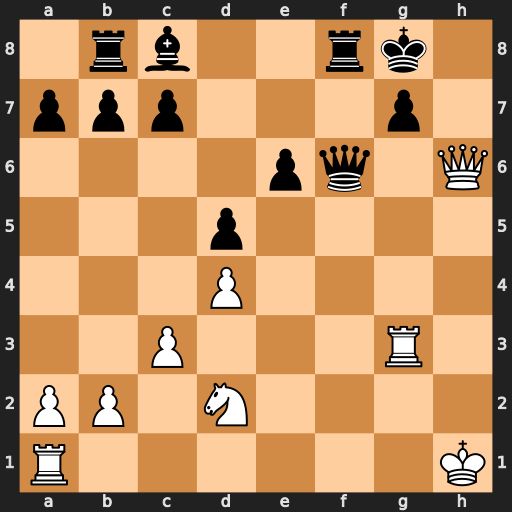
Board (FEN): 1rb2rk1/ppp3p1/4pq1Q/3p4/3P4/2P3R1/PP1N4/R6K
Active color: w
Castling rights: -
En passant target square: -
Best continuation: Rg6 Qxg6 Qxg6